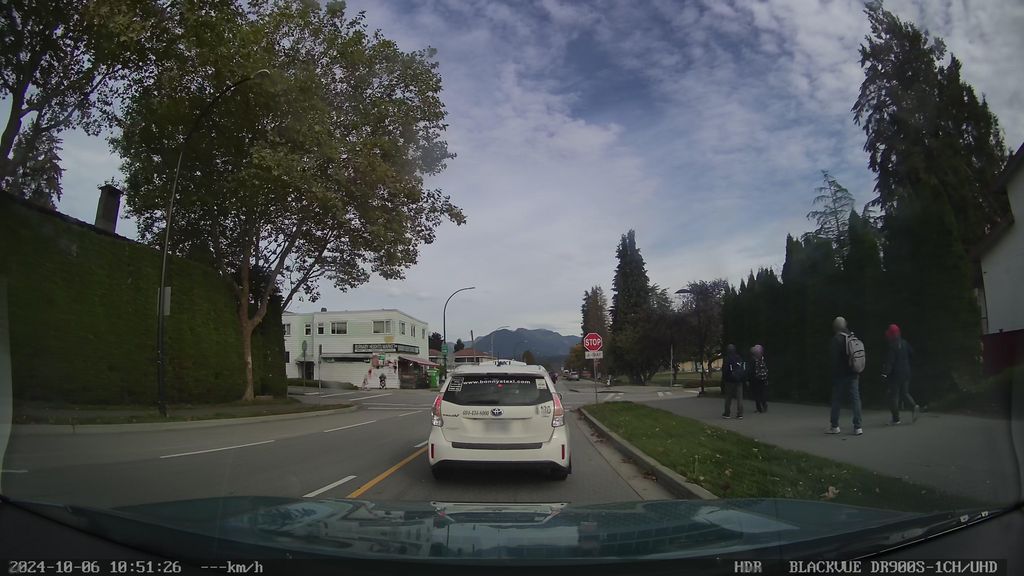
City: vancouver